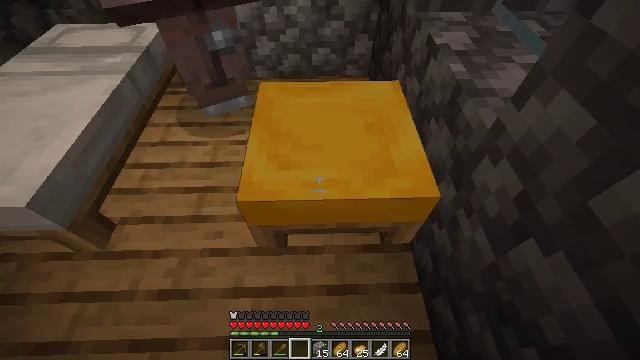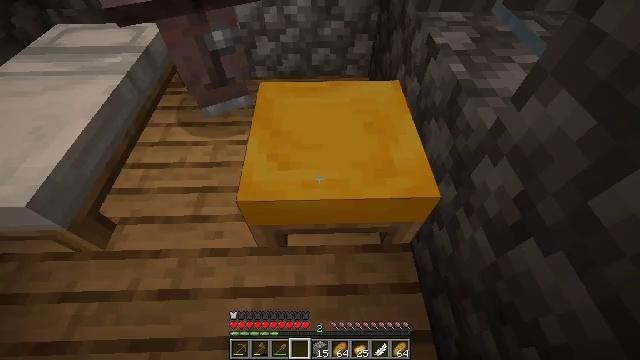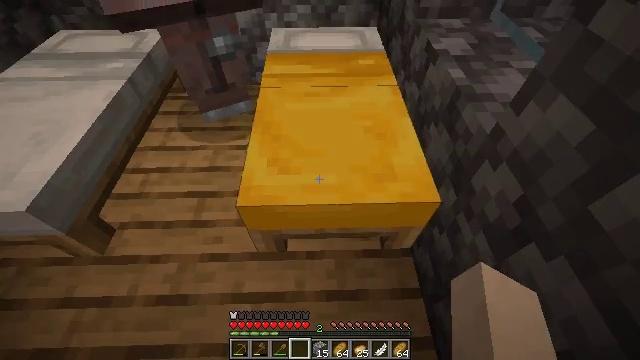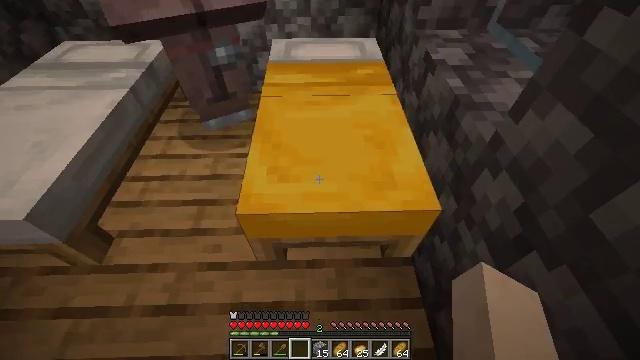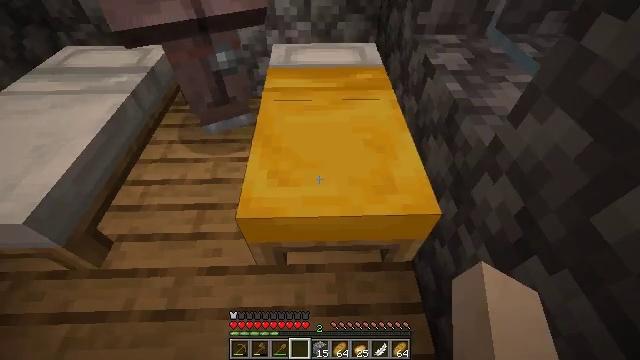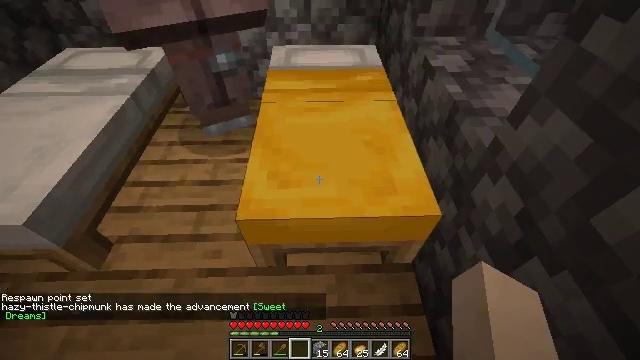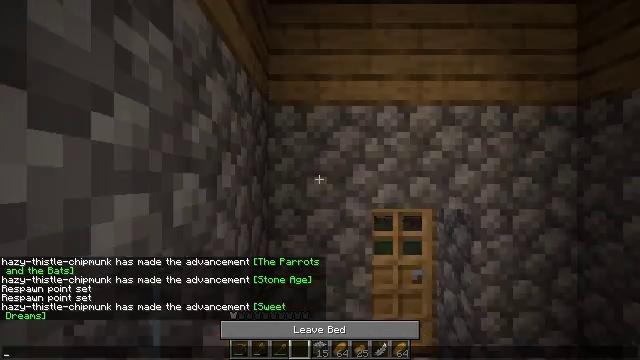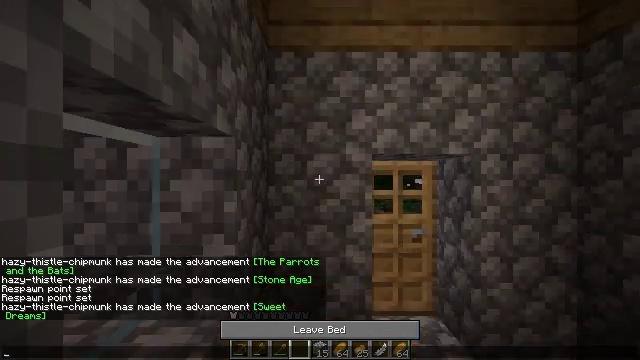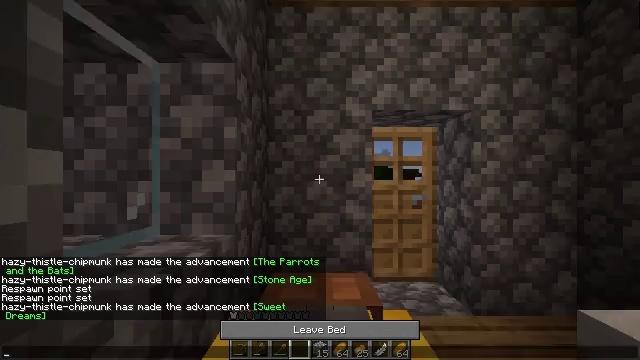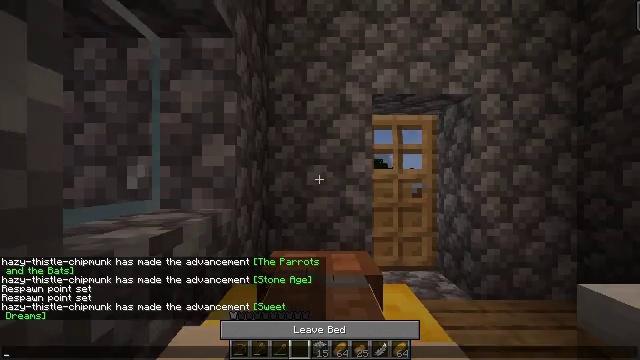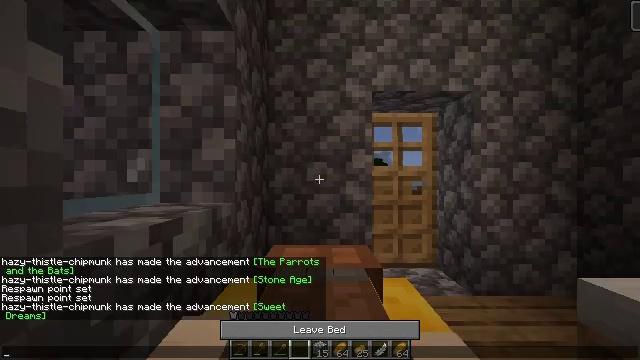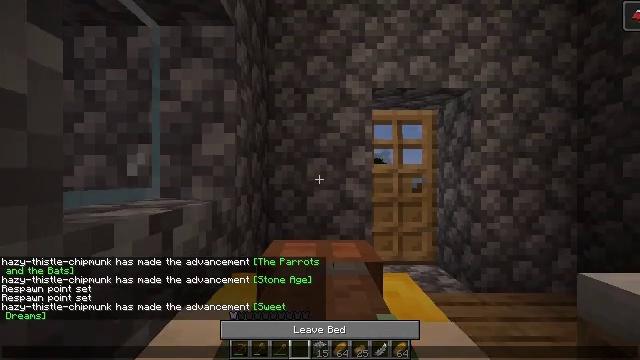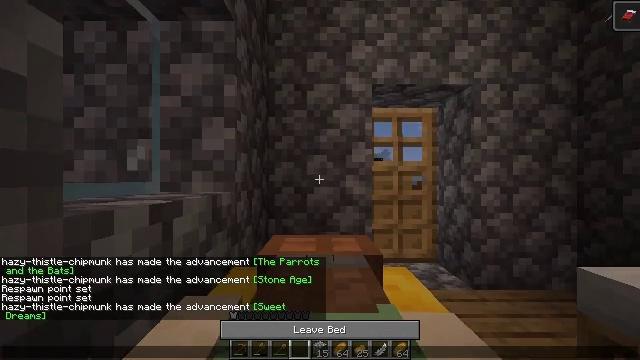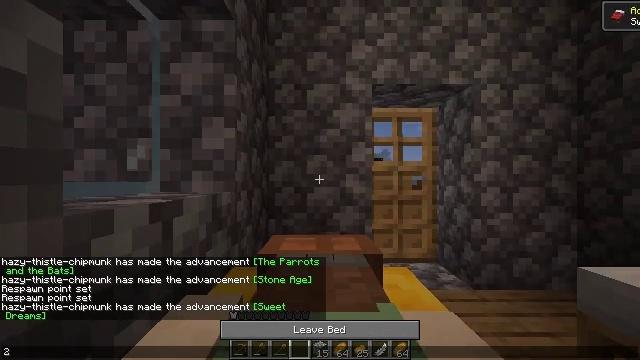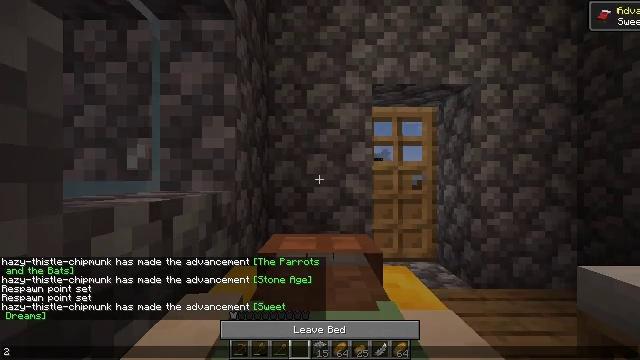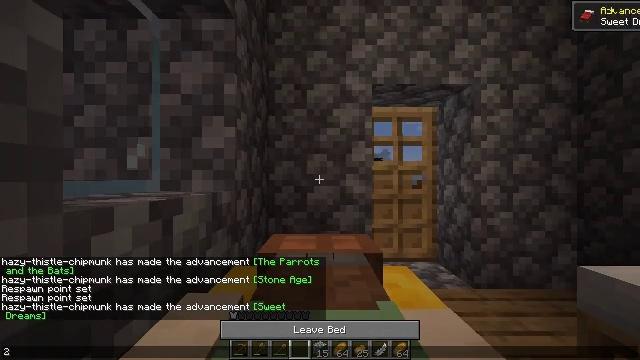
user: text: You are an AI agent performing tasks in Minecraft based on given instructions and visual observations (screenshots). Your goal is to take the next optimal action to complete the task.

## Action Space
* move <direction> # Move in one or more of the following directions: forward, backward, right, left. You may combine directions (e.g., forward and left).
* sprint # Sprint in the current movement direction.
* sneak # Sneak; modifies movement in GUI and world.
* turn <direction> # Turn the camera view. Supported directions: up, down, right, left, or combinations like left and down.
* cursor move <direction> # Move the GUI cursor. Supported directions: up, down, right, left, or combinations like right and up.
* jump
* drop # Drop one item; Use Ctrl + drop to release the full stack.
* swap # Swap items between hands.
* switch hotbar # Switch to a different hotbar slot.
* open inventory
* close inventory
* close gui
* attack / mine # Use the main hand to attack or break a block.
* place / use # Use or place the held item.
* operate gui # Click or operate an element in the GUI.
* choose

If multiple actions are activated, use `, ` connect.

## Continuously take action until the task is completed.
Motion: motion action
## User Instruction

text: Gather the yellow bed by attacking it.
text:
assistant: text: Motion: use / place
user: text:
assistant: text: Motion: turn up
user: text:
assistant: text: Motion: turn up
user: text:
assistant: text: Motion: no_op
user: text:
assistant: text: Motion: no_op
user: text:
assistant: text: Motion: turn up
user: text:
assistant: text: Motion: open gui
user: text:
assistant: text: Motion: no_op
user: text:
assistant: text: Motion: no_op
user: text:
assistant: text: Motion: no_op
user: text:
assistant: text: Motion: no_op
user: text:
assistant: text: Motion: no_op
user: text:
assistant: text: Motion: switch to hotbar 2
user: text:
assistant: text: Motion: switch to hotbar 2
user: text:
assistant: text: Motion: switch to hotbar 2
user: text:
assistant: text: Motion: switch to hotbar 2
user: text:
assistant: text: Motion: no_op
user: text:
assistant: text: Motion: no_op
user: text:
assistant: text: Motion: no_op
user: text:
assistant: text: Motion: no_op
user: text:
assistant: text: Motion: no_op
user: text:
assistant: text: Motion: no_op
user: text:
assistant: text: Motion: no_op
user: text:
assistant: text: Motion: no_op
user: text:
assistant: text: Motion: no_op
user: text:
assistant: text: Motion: no_op
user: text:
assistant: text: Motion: no_op
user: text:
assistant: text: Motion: cursor move right
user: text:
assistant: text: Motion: no_op
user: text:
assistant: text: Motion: no_op